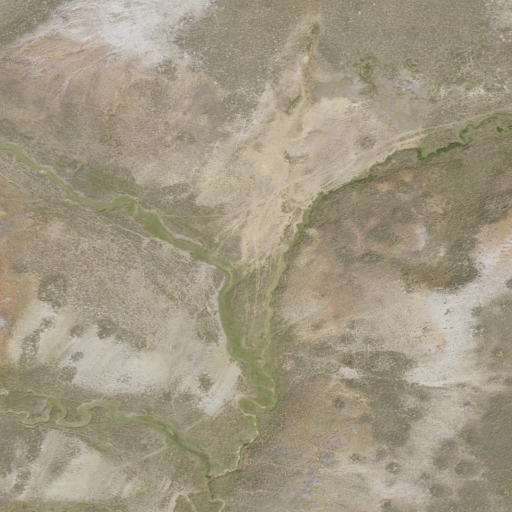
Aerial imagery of valley in Utah named Walton Gulch containing shrub and grassland